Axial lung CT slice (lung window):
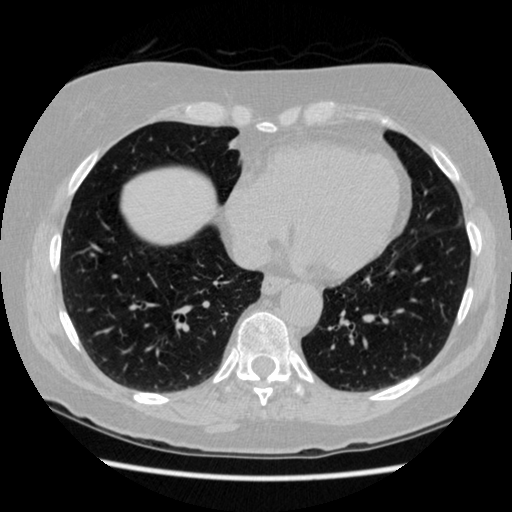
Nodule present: no